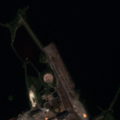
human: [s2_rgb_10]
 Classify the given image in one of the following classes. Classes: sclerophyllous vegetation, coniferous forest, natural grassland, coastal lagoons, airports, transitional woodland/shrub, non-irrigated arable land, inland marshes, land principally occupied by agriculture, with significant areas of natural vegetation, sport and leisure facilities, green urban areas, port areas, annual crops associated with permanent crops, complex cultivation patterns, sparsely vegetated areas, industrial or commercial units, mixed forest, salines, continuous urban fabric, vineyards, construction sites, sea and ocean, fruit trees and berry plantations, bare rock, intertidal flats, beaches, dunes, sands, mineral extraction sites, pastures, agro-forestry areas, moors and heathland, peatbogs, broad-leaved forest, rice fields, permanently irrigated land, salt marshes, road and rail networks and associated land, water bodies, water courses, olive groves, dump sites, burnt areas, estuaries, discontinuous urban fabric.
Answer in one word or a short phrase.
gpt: industrial or commercial units, water bodies